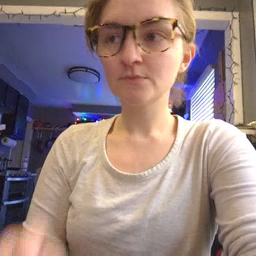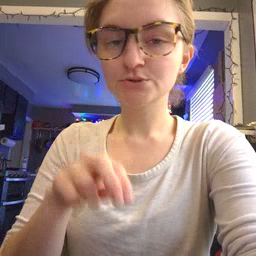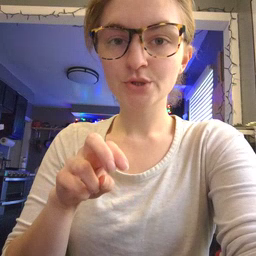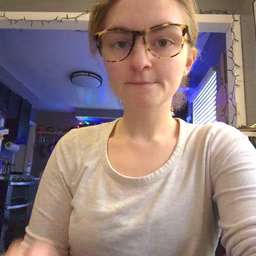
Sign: chair